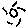
Label: sun